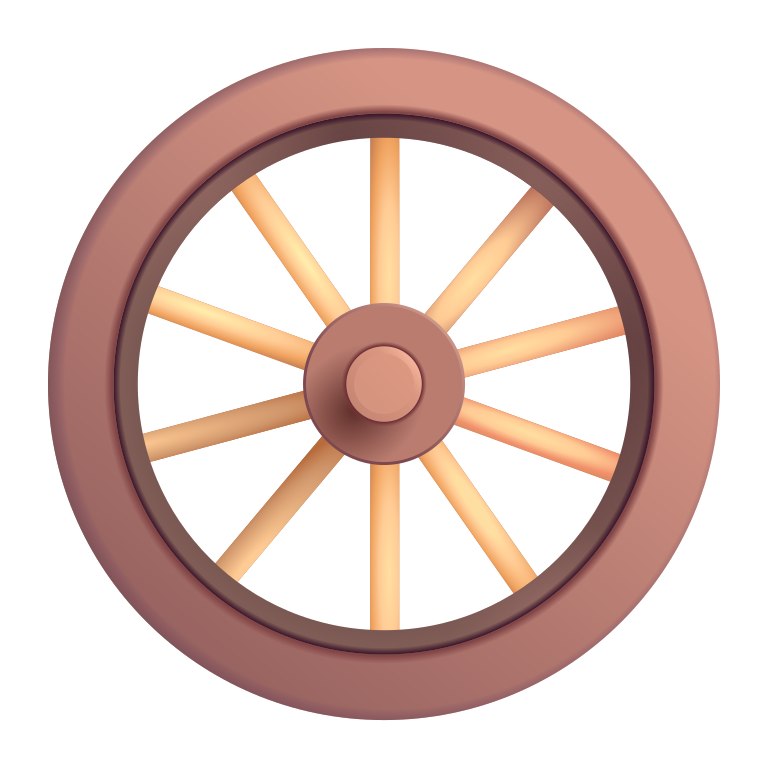
wheel color